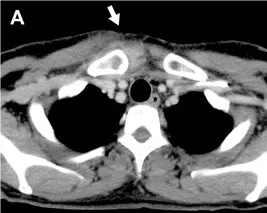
The imaging findings of the right sternoclavicular joint without evidence of bone fractures, abscesses, osteonecrosis, or metastasis (white arrows). (A) Computed tomography image shows increased fatty tissue concentration.
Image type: radiology (ct)